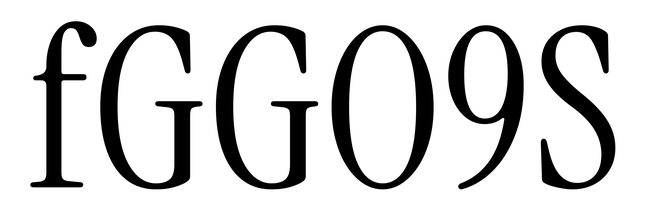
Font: InstrumentSerif-Regular